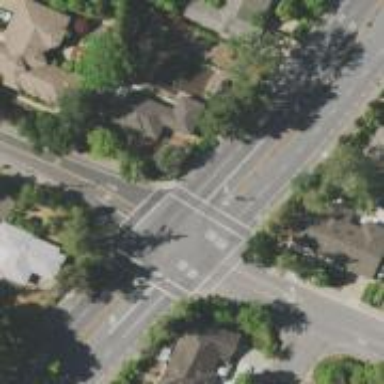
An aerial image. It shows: Residential road with separate sidewalk.